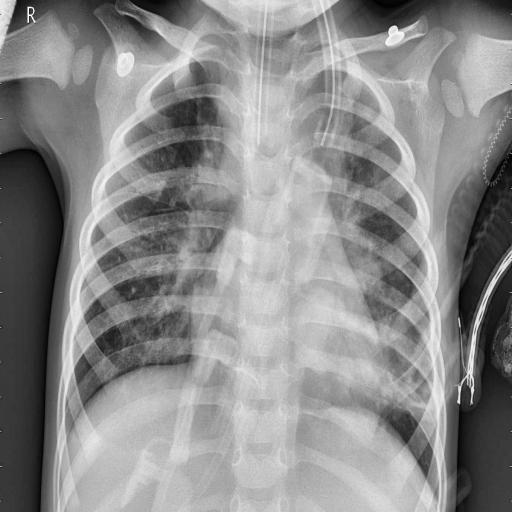
Finding: PNEUMONIA